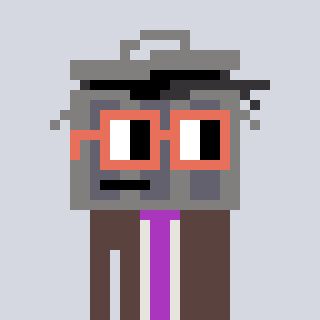
a pixel art character with square orange glasses, a trashcan-shaped head and a darkbrown-colored body on a cool background